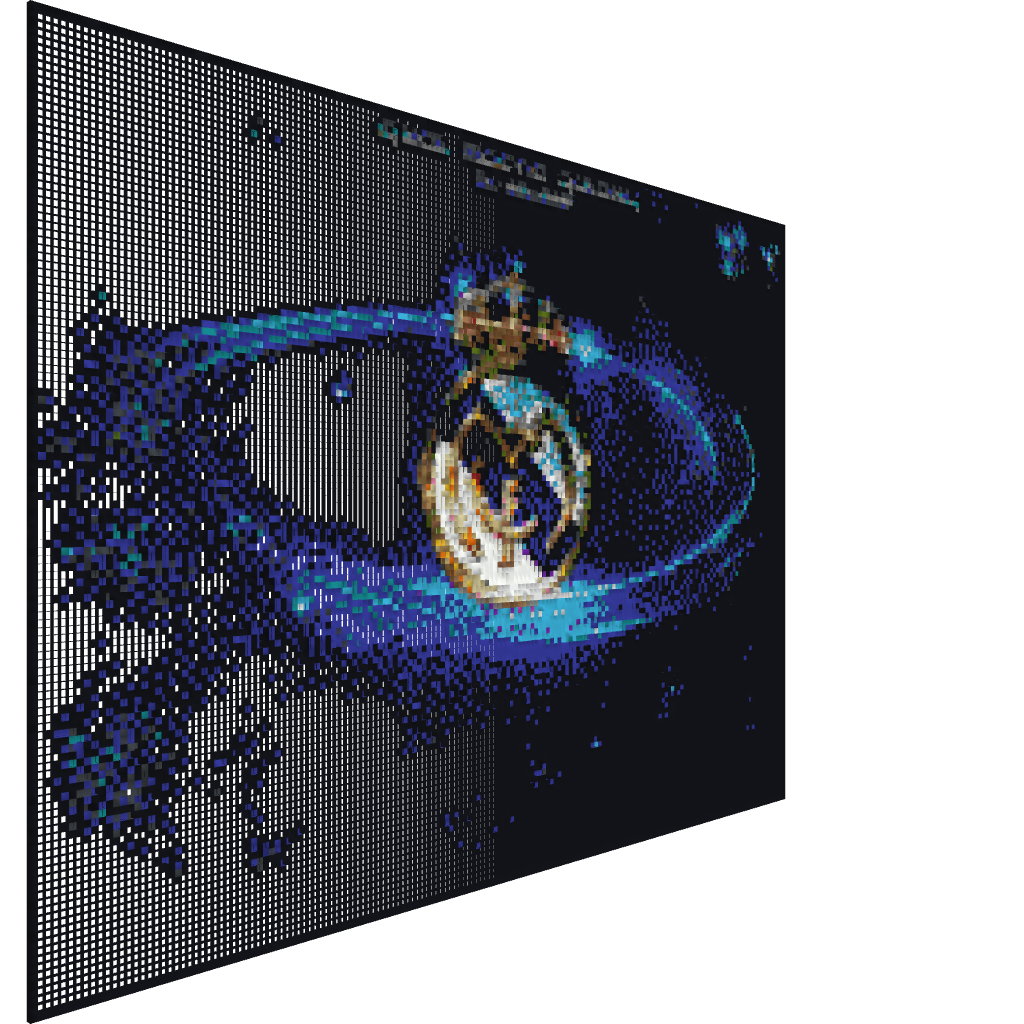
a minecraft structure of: Real Madrid F.C